В вертикальном цилиндре находится некоторое количество идеального газа. Молярная внутренняя энергия газа равна $E=\frac{3RT}{2}$, где $R$ — универсальная газовая постоянная, а $T$ — температура газа. Поршень массой $M=7.00~\text{кг}$ соединён с лёгкой пружиной с коэффициентом жёсткости $k=300~\frac{\text{Н}}{\text{м}}$, а нижний конец пружины соединён с дном поршня, как показано на рисунке. Трением между поршнем и стенками цилиндра, а также объёмом пружины можно пренебречь. В равновесии температура газа равна $T_1=300~\text{К}$, его давление $p_1=1.40\cdot10^5~\text{Па}$, длина пружины $L_1=50.0~\text{см}$. Площадь сечения поршня равна $S=25.0~\text{см}^2$. Груз массы $m=3.00~\text{кг}$ падает из состояния покоя с высоты $H=80.0~\text{см}$ непосредственно над поршнем. Столкновение груза и поршня полностью неупругое, а время столкновения пренебрежимо мало. Известно, что в некоторый момент движения груз отрывается от поршня, и температура газа в этот момент равна $T_2=290~\text{К}$. В дальнейшем груз поднимается на максимальную высоту, на $h=7.80~\text{см}$ превышающую изначальную высоту поршня.
Найдите тепло $Q$, которое было передано газу от момента падения груза до его отрыва от поршня. Ускорение свободного падения считайте равным $g=10~\frac{\text{м}}{\text{с}^2}$. Также считайте, что поршень изолирован, стенки цилиндра хорошо проводят тепло, а пружина является идеальной.
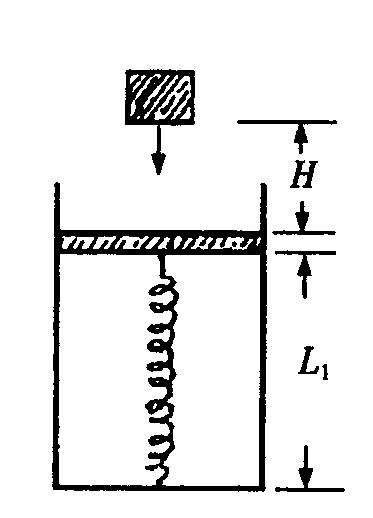
Ответ: $$Q=10.68~\text{Дж}.$$
Темы:
T, Термодинамика, Китайские, Уравнение состояния идеального газа, Неравновесный процесс